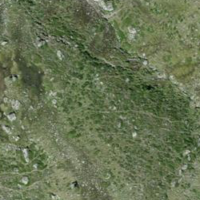
EUNIS habitat code: 26
Species observed at this site:
Saxifraga aizoides